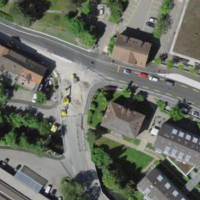
EUNIS habitat code: 54
Species observed at this site:
Ficus carica